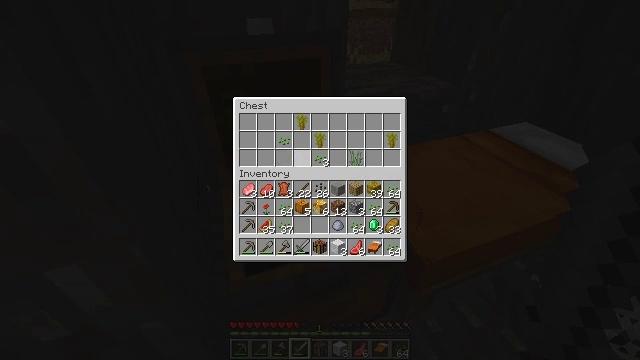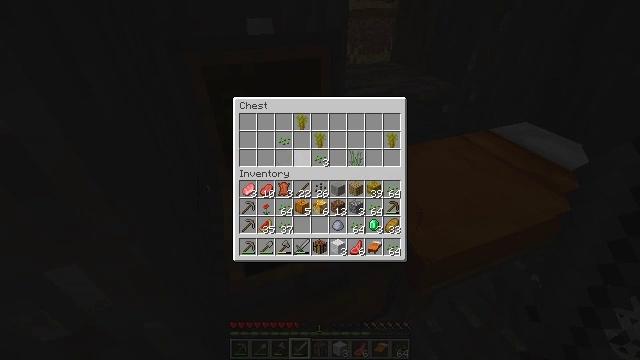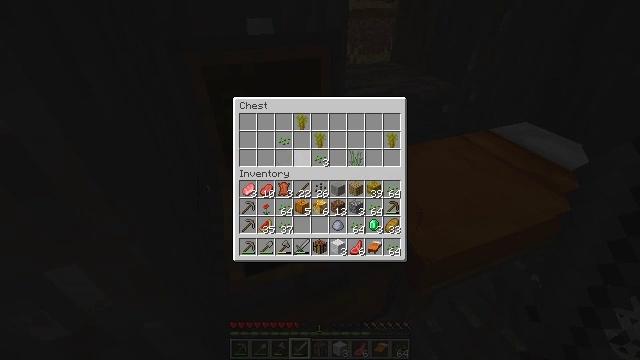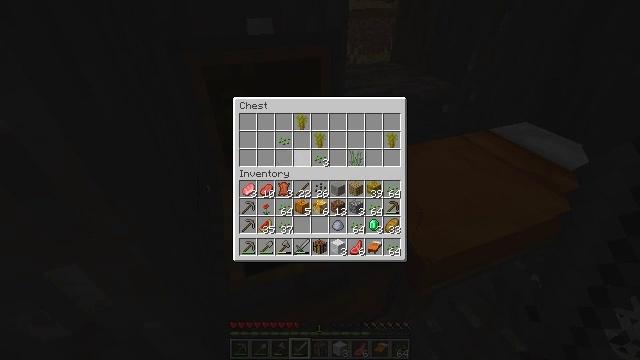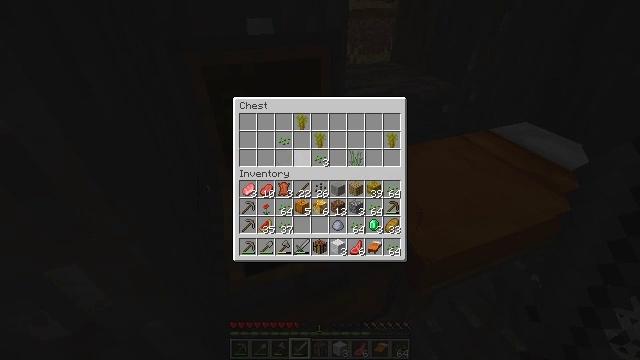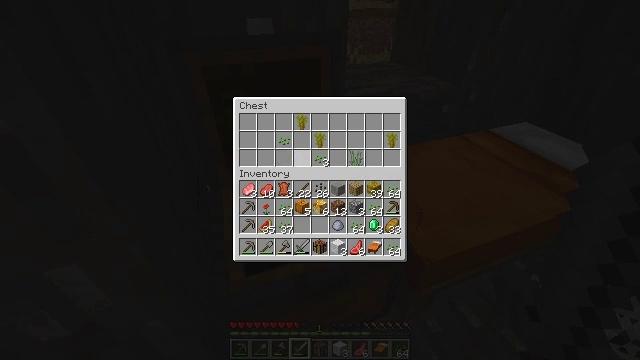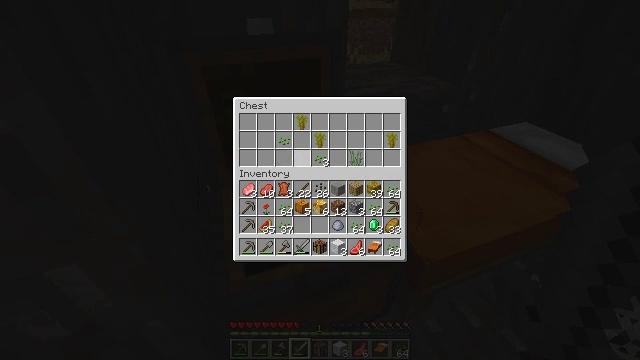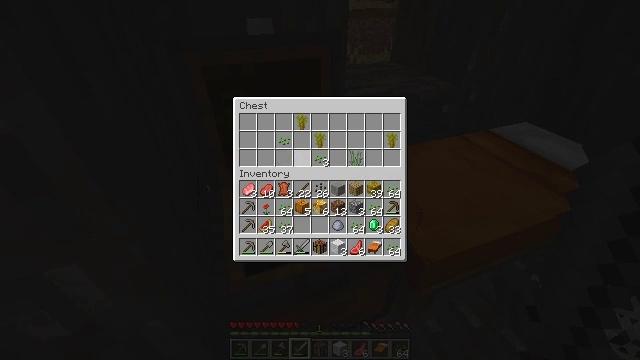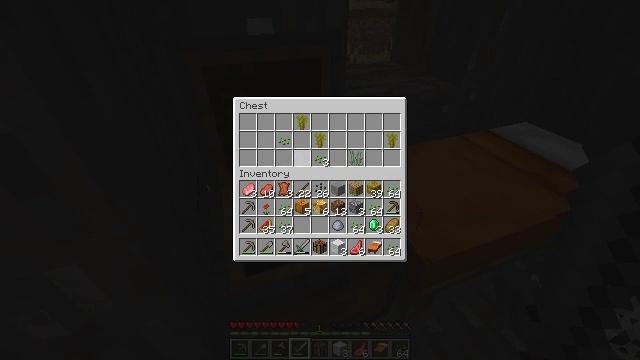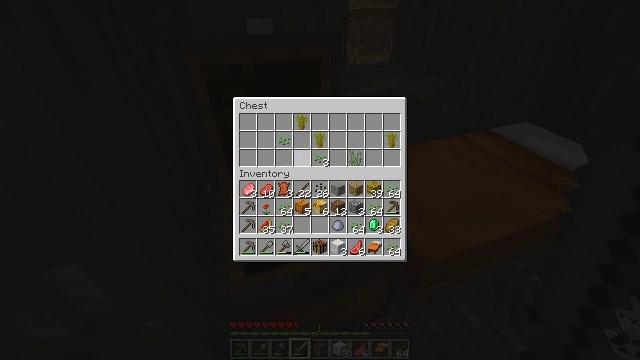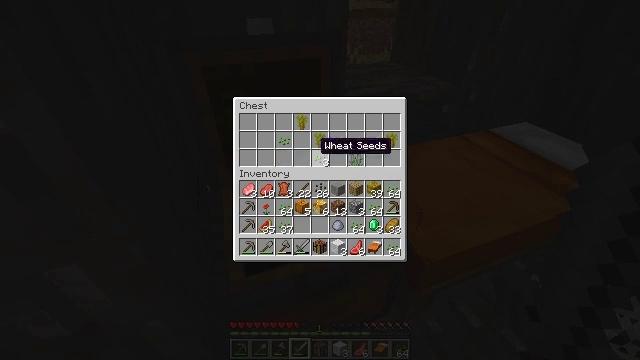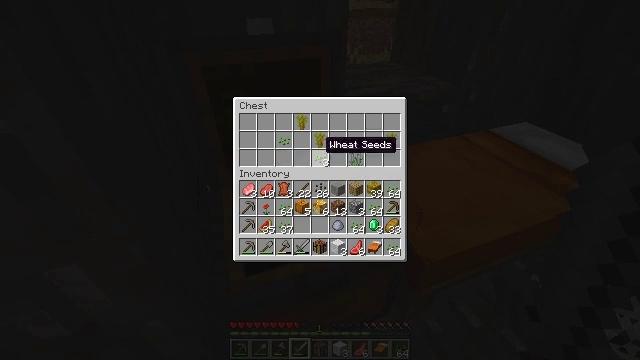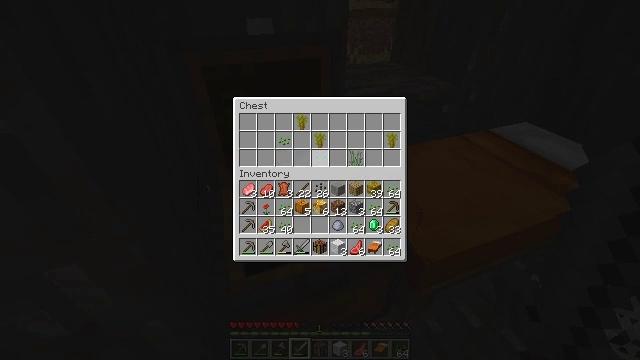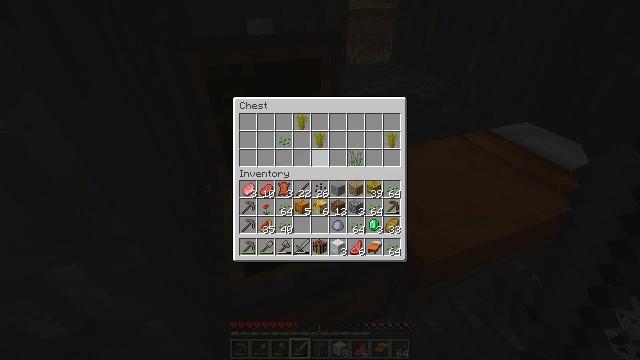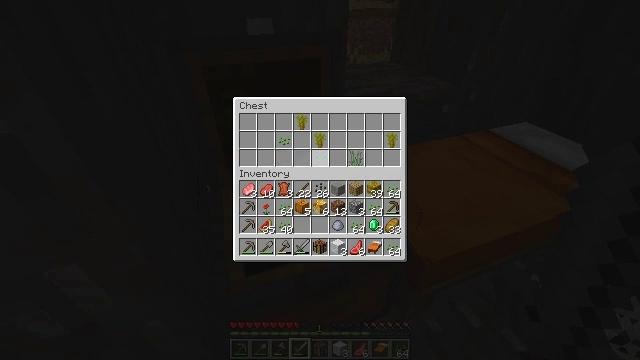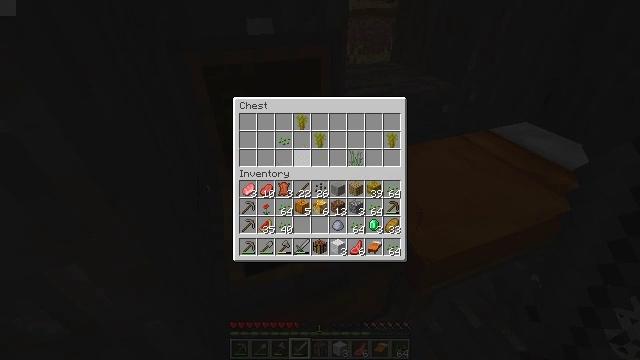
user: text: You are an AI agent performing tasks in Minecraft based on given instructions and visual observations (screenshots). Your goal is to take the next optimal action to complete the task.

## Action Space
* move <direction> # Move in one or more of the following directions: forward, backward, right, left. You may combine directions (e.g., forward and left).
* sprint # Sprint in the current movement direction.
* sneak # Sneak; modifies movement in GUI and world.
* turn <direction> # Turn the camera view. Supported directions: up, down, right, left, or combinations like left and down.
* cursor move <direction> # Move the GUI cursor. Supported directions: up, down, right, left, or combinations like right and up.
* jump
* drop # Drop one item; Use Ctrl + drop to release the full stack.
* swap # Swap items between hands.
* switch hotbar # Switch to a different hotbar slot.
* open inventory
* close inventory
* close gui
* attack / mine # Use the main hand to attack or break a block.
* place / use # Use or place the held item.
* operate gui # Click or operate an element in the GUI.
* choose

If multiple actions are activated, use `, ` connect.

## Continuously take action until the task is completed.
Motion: motion action
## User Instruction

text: Destroy the melon stem in the farm.
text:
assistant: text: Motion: sneak
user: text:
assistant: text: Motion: sneak
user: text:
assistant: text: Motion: sneak
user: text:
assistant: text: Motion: sneak, operate gui
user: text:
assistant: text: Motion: sneak, operate gui
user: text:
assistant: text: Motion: sneak, operate gui
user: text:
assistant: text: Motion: sneak, operate gui
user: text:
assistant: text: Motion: sneak
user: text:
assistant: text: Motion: sneak
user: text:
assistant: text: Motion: sneak
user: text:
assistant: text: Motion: sneak
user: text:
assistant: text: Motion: sneak, operate gui
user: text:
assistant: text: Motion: sneak, operate gui
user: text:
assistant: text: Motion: sneak, operate gui
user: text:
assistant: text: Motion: sneak, cursor move left
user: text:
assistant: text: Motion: sneak, cursor move left
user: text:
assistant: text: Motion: sneak
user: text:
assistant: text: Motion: sneak
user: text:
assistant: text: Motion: sneak
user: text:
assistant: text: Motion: sneak
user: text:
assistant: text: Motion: sneak, operate gui
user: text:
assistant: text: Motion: sneak, operate gui
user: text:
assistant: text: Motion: sneak, operate gui
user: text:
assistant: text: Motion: sneak
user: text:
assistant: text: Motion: sneak
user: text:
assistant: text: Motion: sneak
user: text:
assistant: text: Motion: no_op
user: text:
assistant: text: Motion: no_op
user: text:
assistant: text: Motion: close gui
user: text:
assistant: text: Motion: turn left